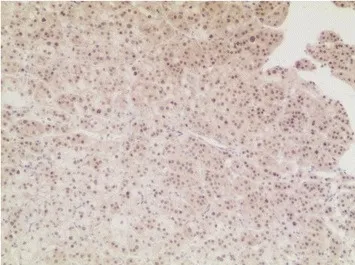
Immunohistochemistry showed +- staining for pax-8. Magnification was x 100.
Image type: pathology (immunostaining)